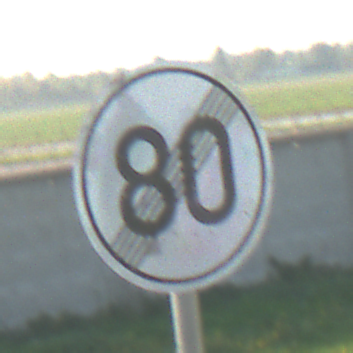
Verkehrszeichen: EndeGeschwindigkeit80
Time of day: MorningAfternoon
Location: Outdoor (Special)
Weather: Clear
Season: NotSpecified
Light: Natural